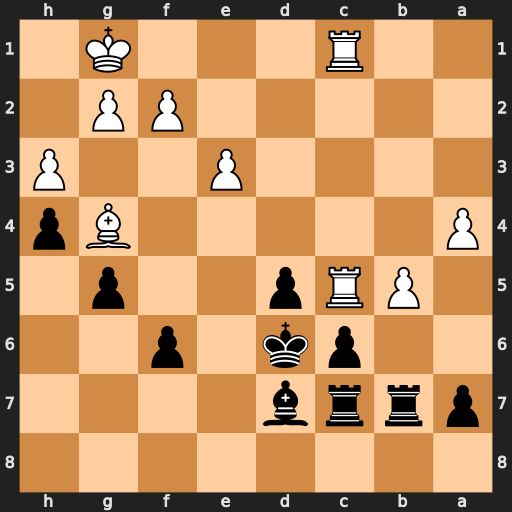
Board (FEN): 8/prrb4/2pk1p2/1PRp2p1/P5Bp/4P2P/5PP1/2R3K1
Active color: b
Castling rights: -
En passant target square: -
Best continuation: cxb5 Rxc7 Rxc7 Rxc7 Kxc7 Bxd7 Kxd7